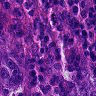
Metastatic tissue present: yes